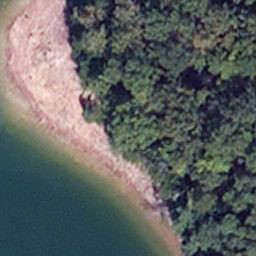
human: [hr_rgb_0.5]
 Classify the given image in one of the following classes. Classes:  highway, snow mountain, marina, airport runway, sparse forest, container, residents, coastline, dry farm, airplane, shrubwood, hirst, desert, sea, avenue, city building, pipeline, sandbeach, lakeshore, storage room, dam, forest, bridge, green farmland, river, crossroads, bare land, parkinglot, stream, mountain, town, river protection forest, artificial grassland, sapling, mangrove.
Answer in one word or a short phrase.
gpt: lakeshore